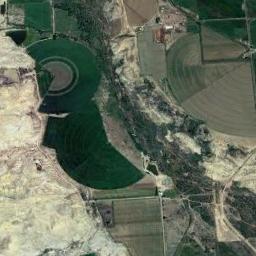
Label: circular_farmland